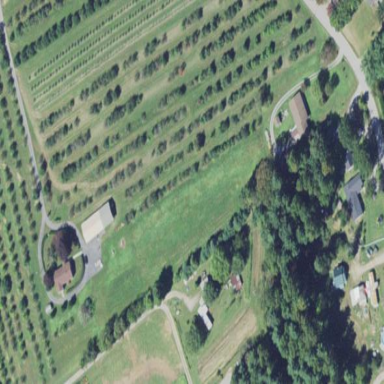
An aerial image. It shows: Orchard.